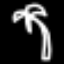
Label: palm tree